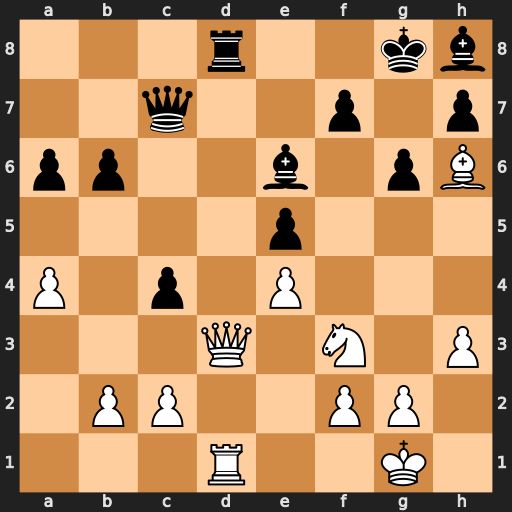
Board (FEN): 3r2kb/2q2p1p/pp2b1pB/4p3/P1p1P3/3Q1N1P/1PP2PP1/3R2K1
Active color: w
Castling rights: -
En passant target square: -
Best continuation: Qxd8+ Qxd8 Rxd8#